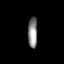
Tissue: prostate
Cell type: T cells
Senescence score: 0.7327
Nuclear area (px): 280
Mean DAPI intensity: 140.85